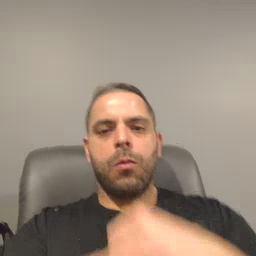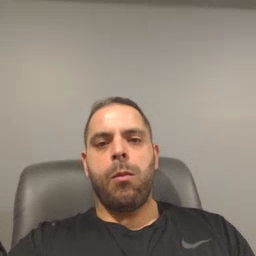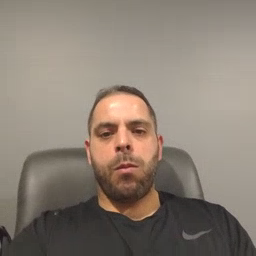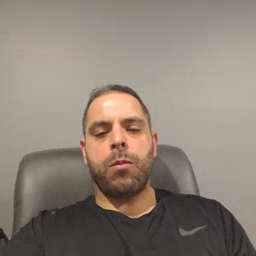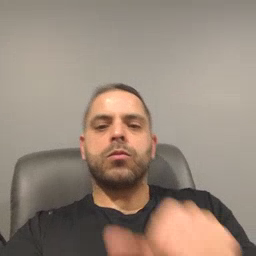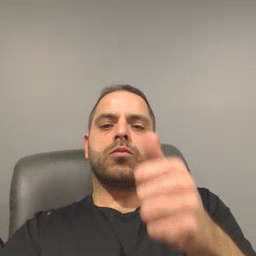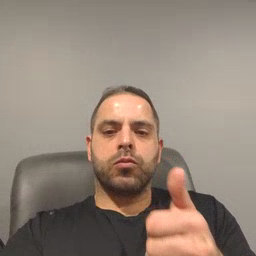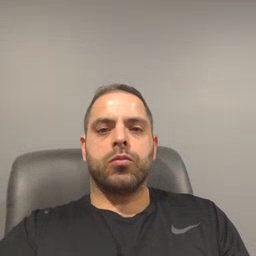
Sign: another